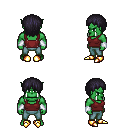
a pixel art fantasy rpg character, male body template, orc, green skin, maroon pirate shirt, teal pants, raven plain hairstyle, white cloth bracers, gold boots, four views (front, back, left, right), 2x2 character sprite sheet, small pixel art, hard edges, no anti-aliasing